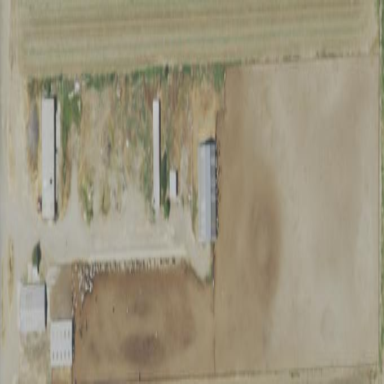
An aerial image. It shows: Farmyard area.